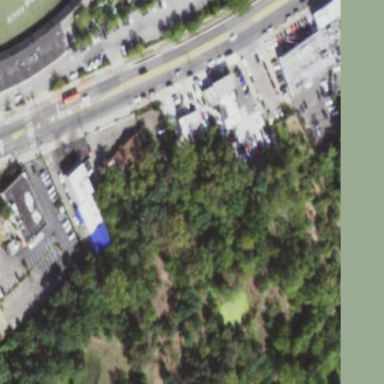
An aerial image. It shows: Retail area.